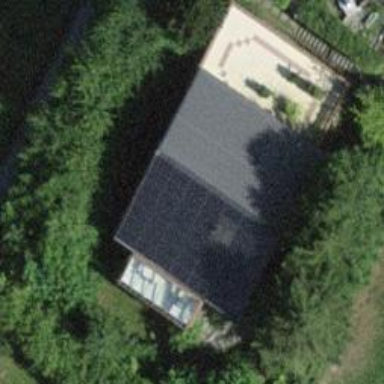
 consisting of solar photovoltaic panels."